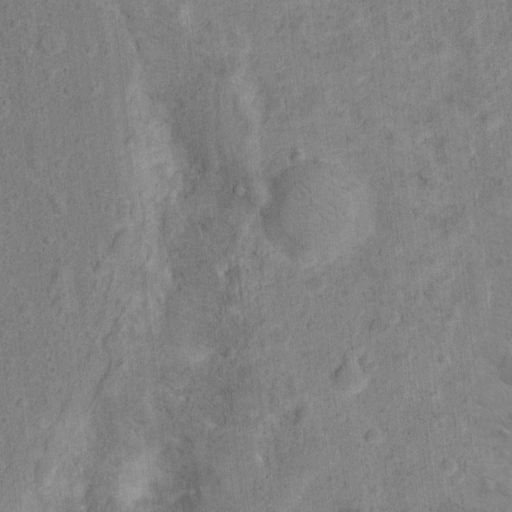
Classes present: Background